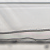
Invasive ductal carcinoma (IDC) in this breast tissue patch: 0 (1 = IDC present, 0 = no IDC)